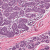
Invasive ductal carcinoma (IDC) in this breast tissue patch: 0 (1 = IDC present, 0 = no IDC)